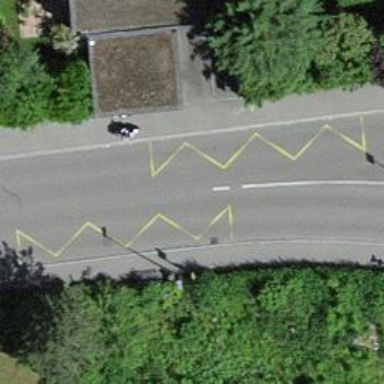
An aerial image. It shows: Bus stop equipped with public transport stop position.